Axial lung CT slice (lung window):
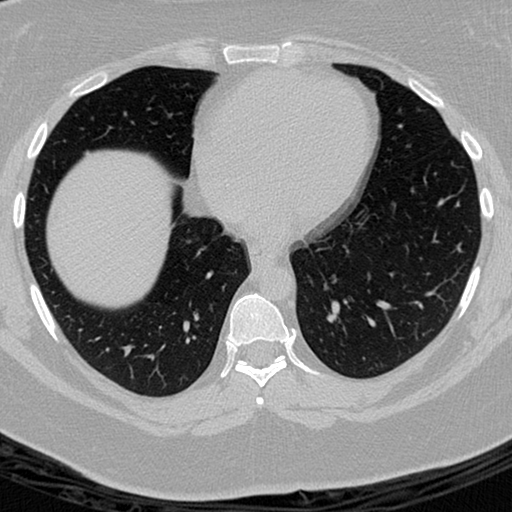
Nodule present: no